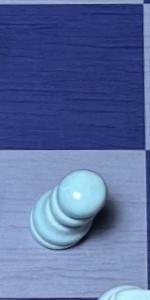
Label: Pawn_White